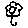
Label: flower